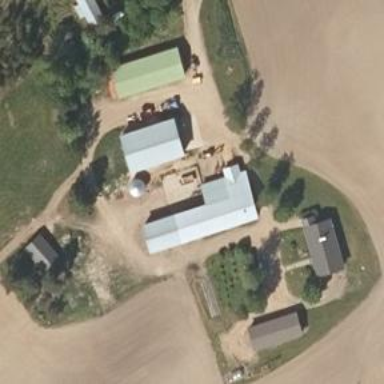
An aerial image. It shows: Farmyard area.